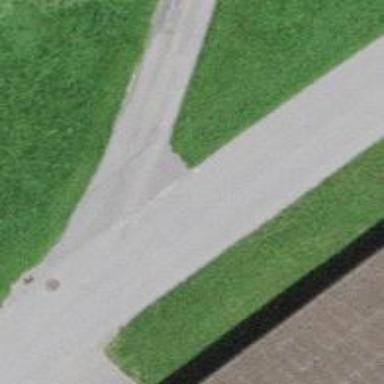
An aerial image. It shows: Well-maintained track road with grade 1 tracktype.